Question: How can I sort an array with all children after their respective parents? I guess I'm trying to store a tree inside a one-dimensional array. I have tried to figure this out using usort, but I don't think it is the right tool for the job.
Example input array:
'''
array (0 => array ( 'id' => '1', 'parent' => '0', ),
1 => array ( 'id' => '2', 'parent' => '1', ),
2 => array ( 'id' => '3', 'parent' => '0', ),
3 => array ( 'id' => '5', 'parent' => '0', ),
4 => array ( 'id' => '17', 'parent' => '3', ),
5 => array ( 'id' => '31', 'parent' => '2', ),
6 => array ( 'id' => '32', 'parent' => '2', ))
'''
Example output:

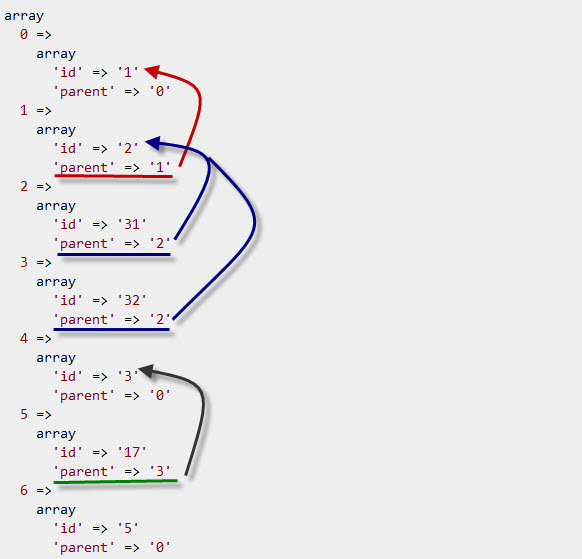
Answer: Start by building an actual tree, then flatten that tree:
'''
$array = array (0 => array ( 'id' => '1', 'parent' => '0', ),
1 => array ( 'id' => '2', 'parent' => '1', ),
2 => array ( 'id' => '3', 'parent' => '0', ),
3 => array ( 'id' => '5', 'parent' => '0', ),
4 => array ( 'id' => '17', 'parent' => '3', ),
5 => array ( 'id' => '31', 'parent' => '2', ),
6 => array ( 'id' => '32', 'parent' => '2', ));
/* Building a tree. We also save a map of references to avoid
searching the tree for nodes */
//Helper to create nodes
$tree_node = function($id, $parent) {
return array('id' => $id, 'parent' => $parent, 'children' => array());
};
$tree = $tree_node(0, null); //root node
$map = array(0 => &$tree);
foreach($array as $cur) {
$id = (int) $cur['id'];
$parentId = (int) $cur['parent'];
$map[$id] =& $map[$parentId]['children'][];
$map[$id] = $tree_node($id, $parentId);
}
//Now recursively flatten the tree:
function flatter($node) {
//Create an array element of the node
$array_element = array('id' => (string) $node['id'],
'parent' => (string) $node['parent']);
//Add all children after me
$result = array($array_element);
foreach($node['children'] as $child) {
$result = array_merge($result, flatter($child));
}
return $result;
}
$array = flatter($tree);
array_shift($array); //Remove the root node, which was only added as a helper
print_r($array);
'''